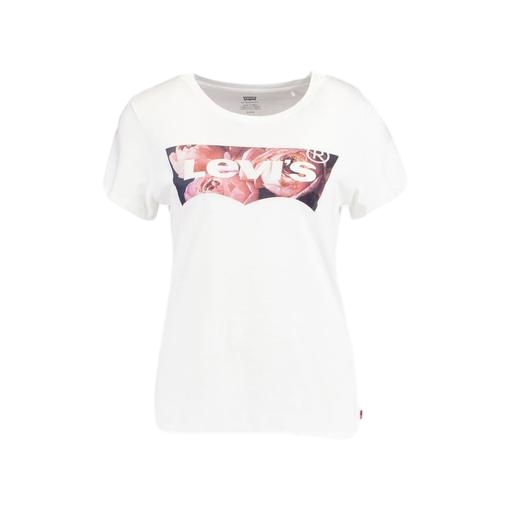
white floral graphic t-shirt, white graphic t-shirt, graphic t-shirt, white background